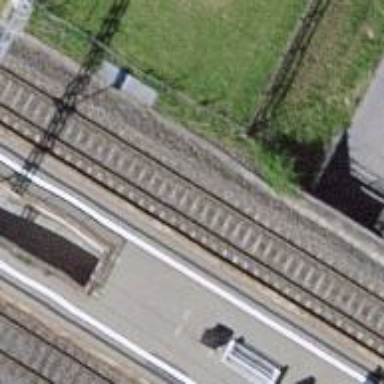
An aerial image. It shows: Railway stop with public transport stop position.